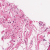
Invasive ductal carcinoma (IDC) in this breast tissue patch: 0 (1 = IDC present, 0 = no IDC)